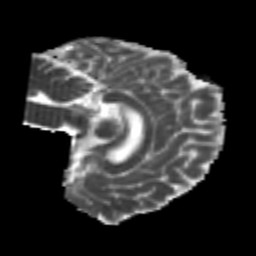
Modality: MD
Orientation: sagittal
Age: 24
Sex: female
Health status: healthy
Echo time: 0.074 s